Field crop: maize
Growth stage: 2
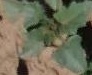
Species: datura